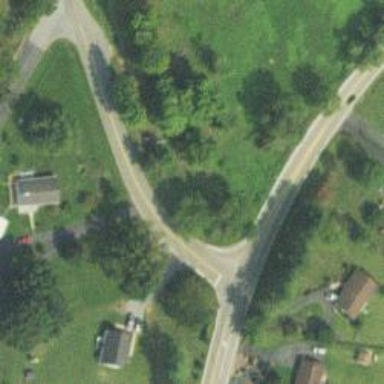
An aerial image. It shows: Secondary road.